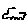
Label: car